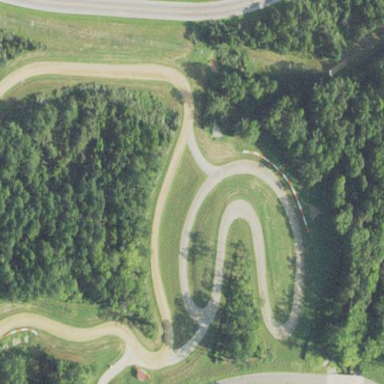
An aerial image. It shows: Raceway for motor sports.